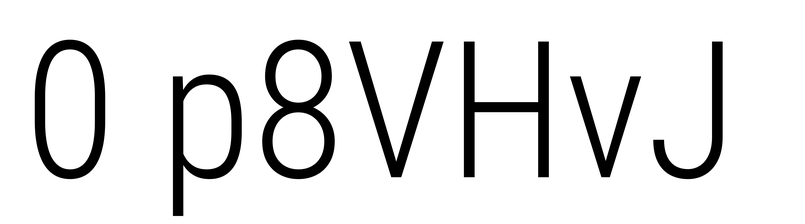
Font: Roboto_Condensed_Light